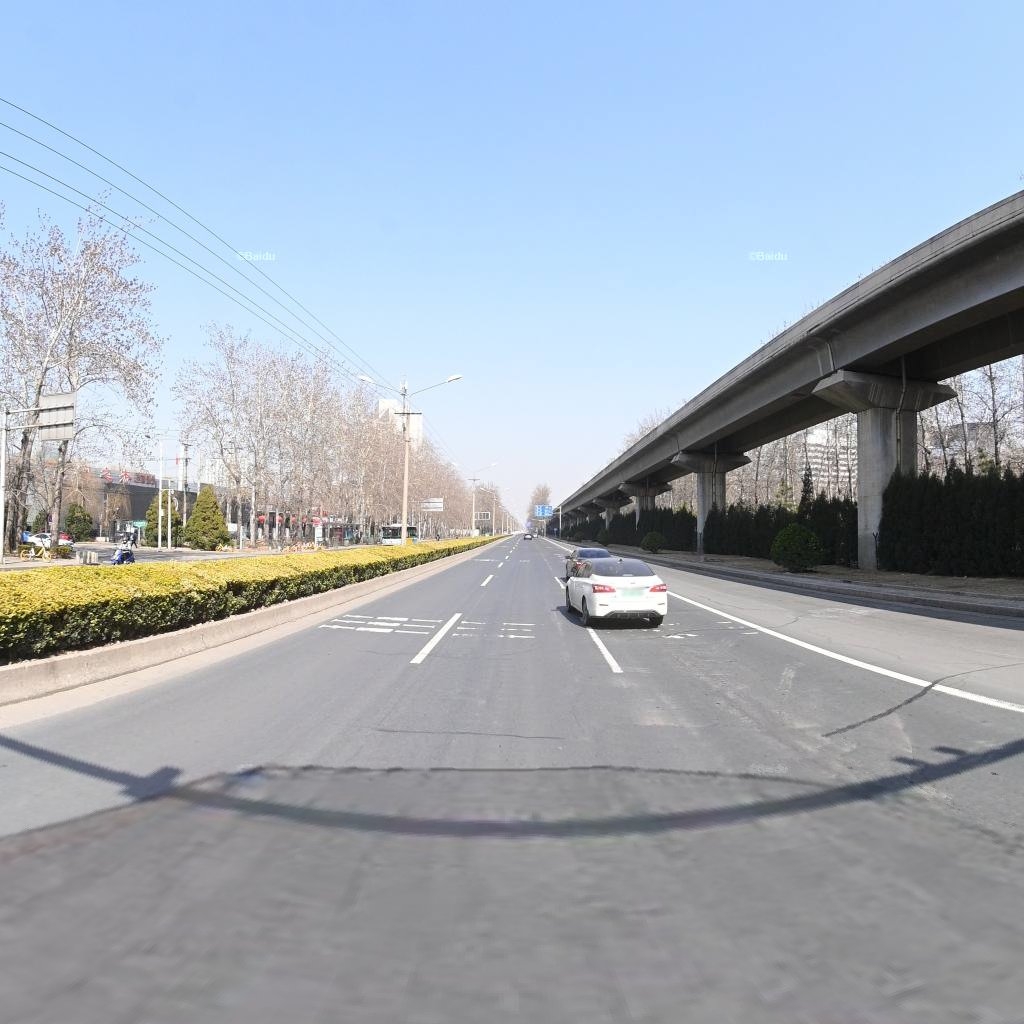
Region: Chaoyang
Road damage annotations: transverse patch, transverse patch, transverse patch, transverse patch, longitudinal patch